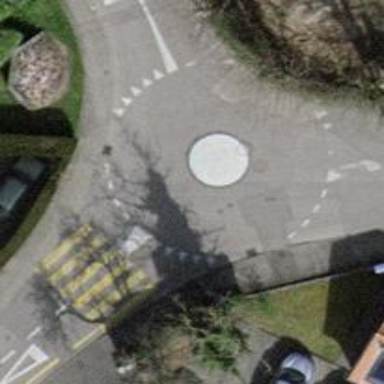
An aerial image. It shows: Mini roundabout on the road.